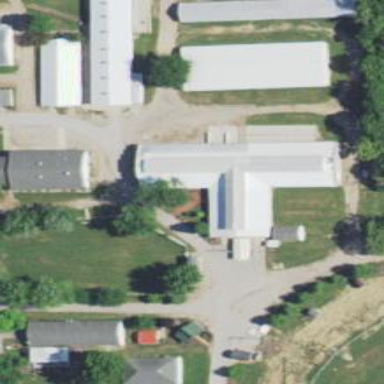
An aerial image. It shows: Rural barn.